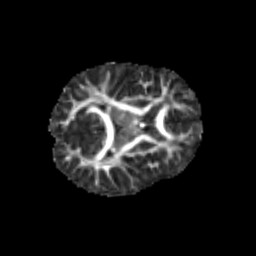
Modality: FA
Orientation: axial
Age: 7
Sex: female
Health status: healthy